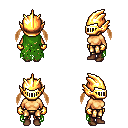
a pixel art fantasy rpg character, female body template, human, tanned skin, green tattered cape, gold greaves, brown twin-tailed hairstyle, gold helm, gold gloves, brown shoes, four views (front, back, left, right), 2x2 character sprite sheet, small pixel art, hard edges, no anti-aliasing